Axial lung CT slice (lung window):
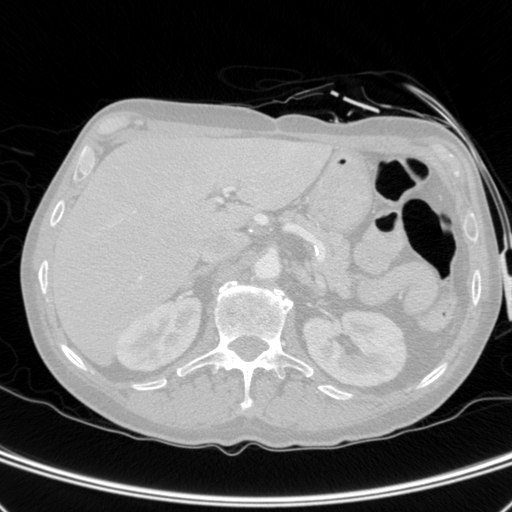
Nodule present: no